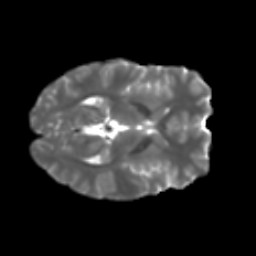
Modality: T2w
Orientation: axial
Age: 24
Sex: female
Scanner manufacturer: ge
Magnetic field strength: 3 T
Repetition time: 7.8 s
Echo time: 0.0606 s